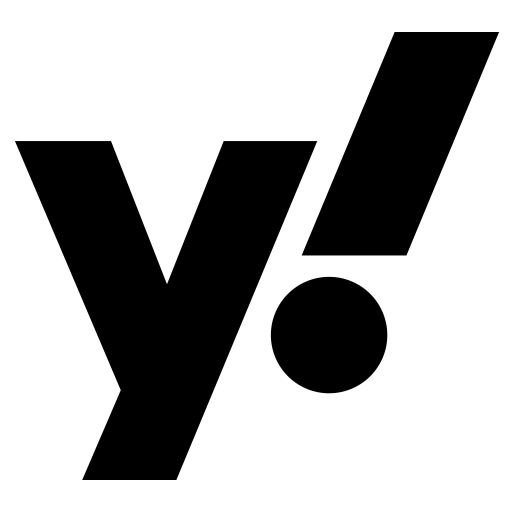
Tags: icon, FontAwesome, fa-icon, brand, yahoo